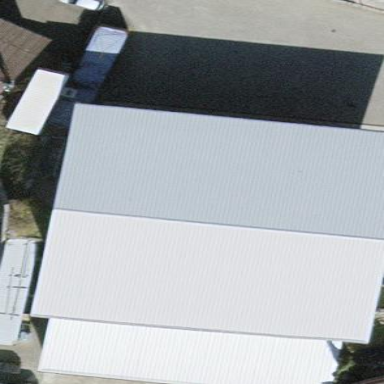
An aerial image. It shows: Detached building with tile roof.